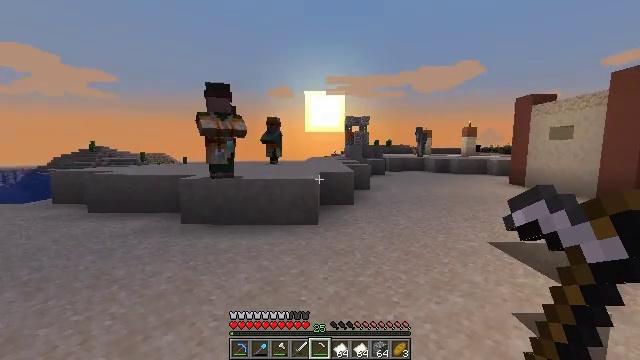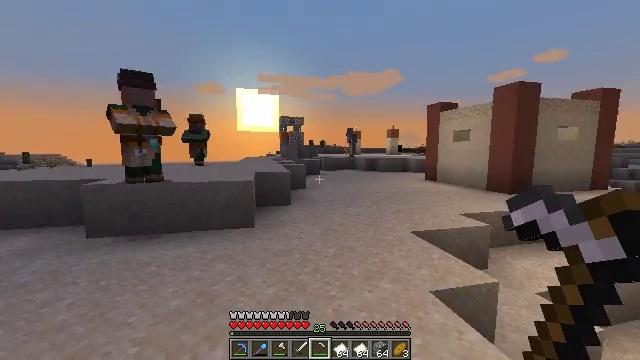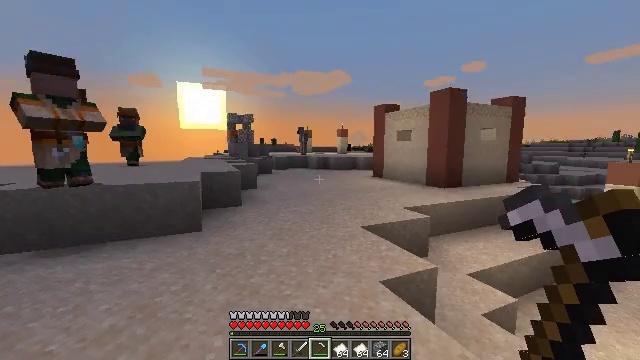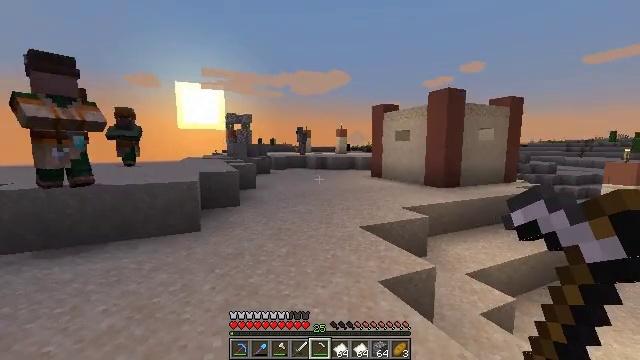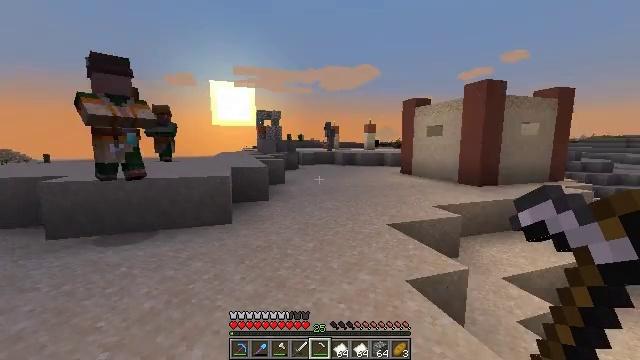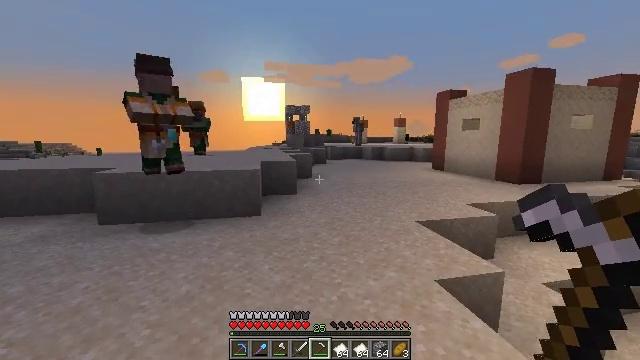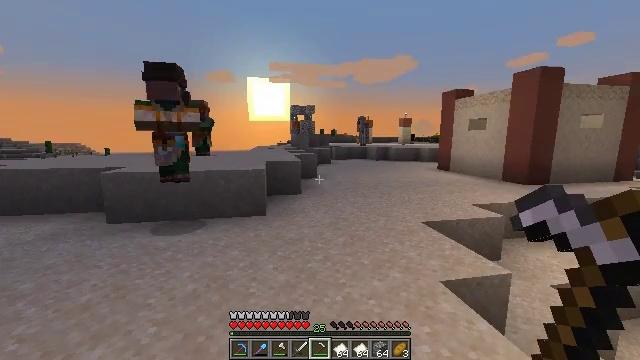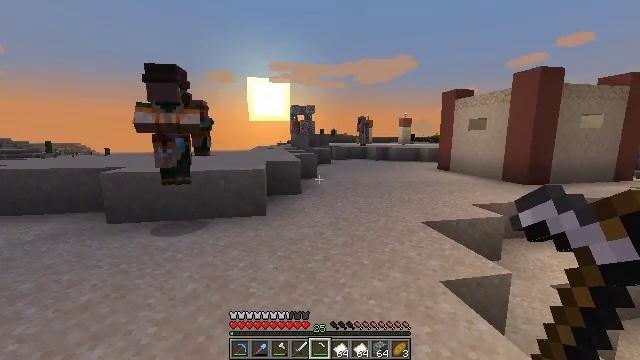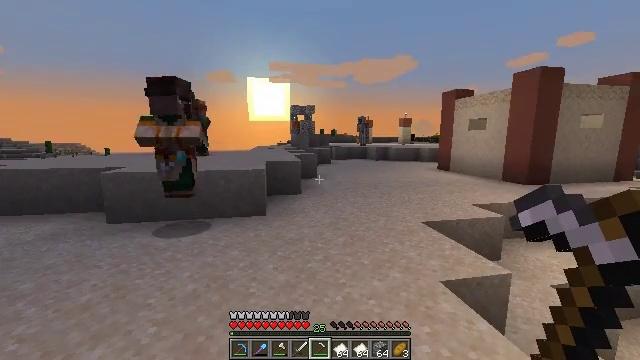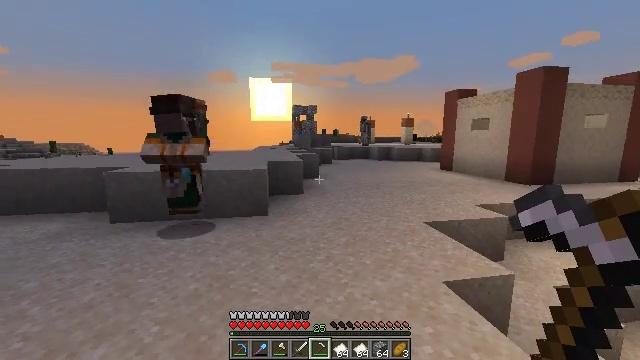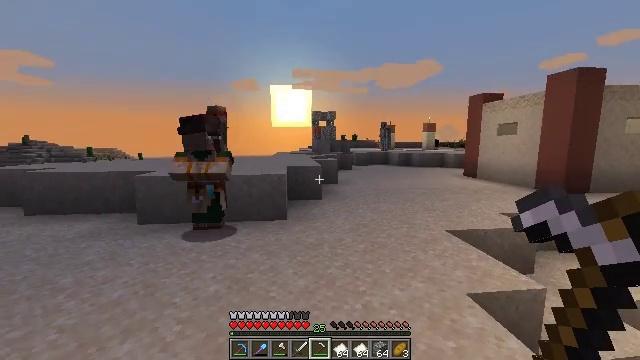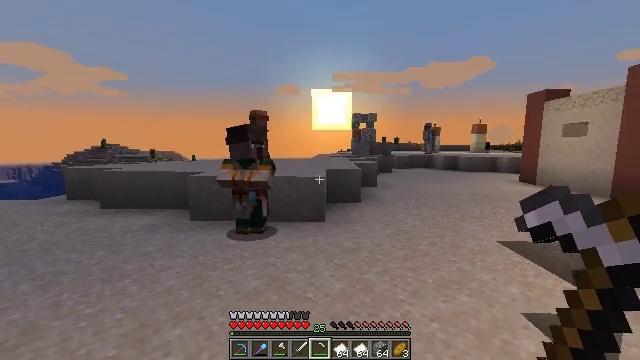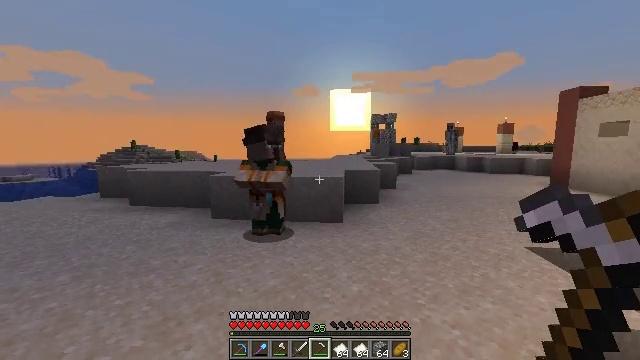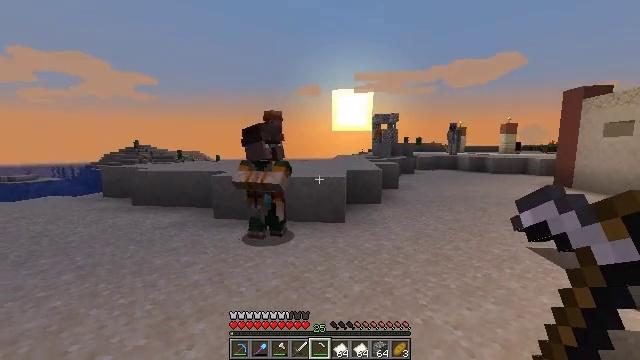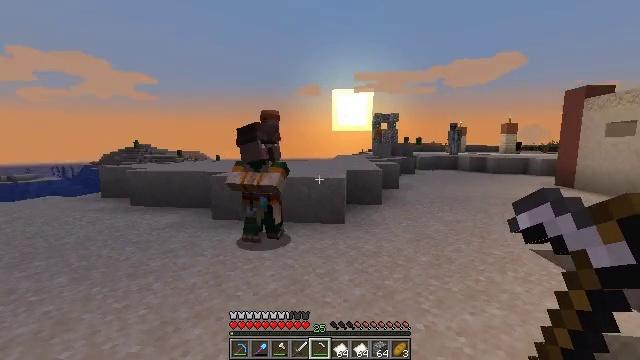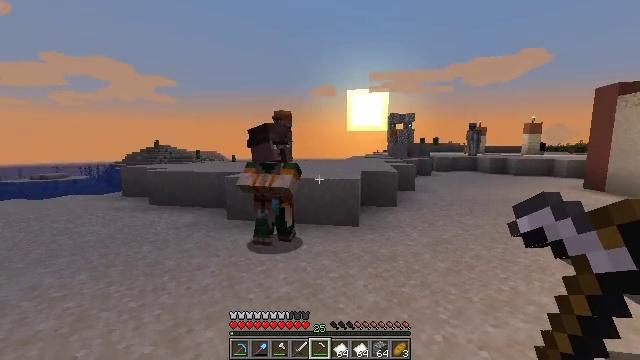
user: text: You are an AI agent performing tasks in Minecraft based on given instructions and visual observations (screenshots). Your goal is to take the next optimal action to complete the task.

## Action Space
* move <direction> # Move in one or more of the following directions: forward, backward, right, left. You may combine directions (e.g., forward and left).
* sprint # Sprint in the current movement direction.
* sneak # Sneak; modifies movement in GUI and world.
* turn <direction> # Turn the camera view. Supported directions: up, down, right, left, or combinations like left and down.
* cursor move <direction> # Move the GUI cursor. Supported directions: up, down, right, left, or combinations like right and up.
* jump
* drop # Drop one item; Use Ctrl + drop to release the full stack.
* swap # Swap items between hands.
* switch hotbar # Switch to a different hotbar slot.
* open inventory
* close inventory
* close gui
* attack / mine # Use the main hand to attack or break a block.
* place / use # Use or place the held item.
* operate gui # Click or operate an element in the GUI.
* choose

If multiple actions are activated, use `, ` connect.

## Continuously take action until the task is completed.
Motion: motion action
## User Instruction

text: Drop an iron hoe.
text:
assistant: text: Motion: turn right
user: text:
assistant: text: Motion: turn right
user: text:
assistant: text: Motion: no_op
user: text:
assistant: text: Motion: turn left
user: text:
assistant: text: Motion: turn left and down
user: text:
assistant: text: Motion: turn left
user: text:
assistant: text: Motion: no_op
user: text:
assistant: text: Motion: no_op
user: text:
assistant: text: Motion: no_op
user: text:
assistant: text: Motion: turn left and up
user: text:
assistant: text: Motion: turn left
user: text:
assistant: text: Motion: turn left
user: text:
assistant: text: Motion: no_op
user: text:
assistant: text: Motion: move forward
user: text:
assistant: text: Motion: move forward, turn left
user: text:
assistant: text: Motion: move forward, turn left
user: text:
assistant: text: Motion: move forward, turn left
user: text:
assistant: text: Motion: move forward, turn left
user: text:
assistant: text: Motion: move forward, turn left
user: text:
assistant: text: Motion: move forward, turn left
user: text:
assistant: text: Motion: move forward, turn left
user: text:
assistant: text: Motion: move forward
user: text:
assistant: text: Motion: move forward, turn left and down, use / place
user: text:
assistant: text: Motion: turn left, use / place
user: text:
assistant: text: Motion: use / place
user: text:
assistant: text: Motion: turn left and down
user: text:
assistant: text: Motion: turn left
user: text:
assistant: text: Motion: open gui
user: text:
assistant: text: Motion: no_op
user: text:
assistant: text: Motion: no_op